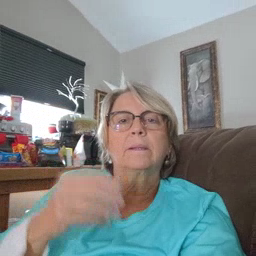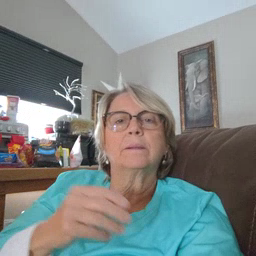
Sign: open